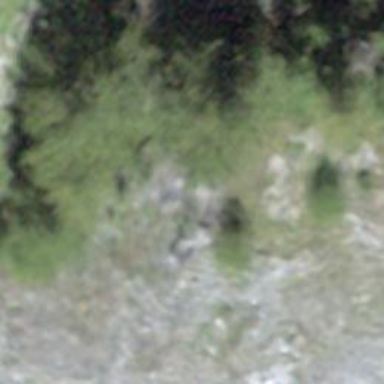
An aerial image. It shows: Forest area.